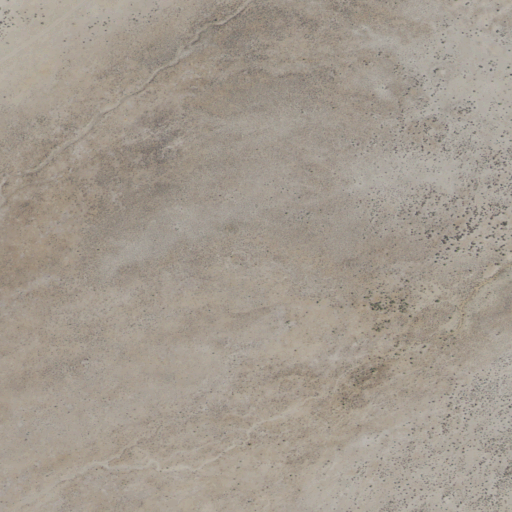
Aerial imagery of plain(s) in California named Big Sand Flat containing only shrub